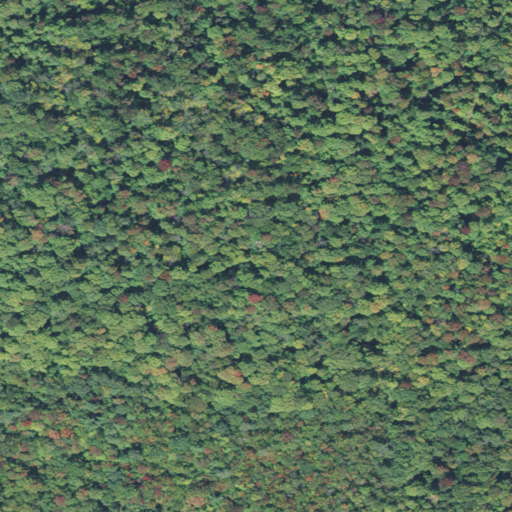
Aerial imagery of mountain in Vermont named Fox Hill containing deciduous forest and woody wetlands